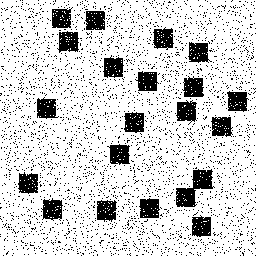
Squares: 21
Triangles: 0
Stars: 0
Total shapes: 21